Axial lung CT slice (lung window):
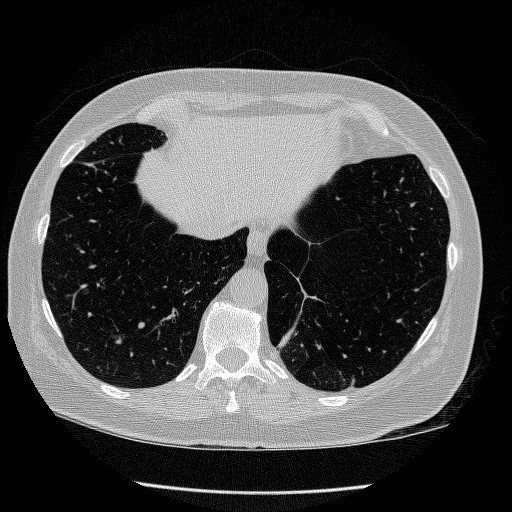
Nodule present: no